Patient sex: M
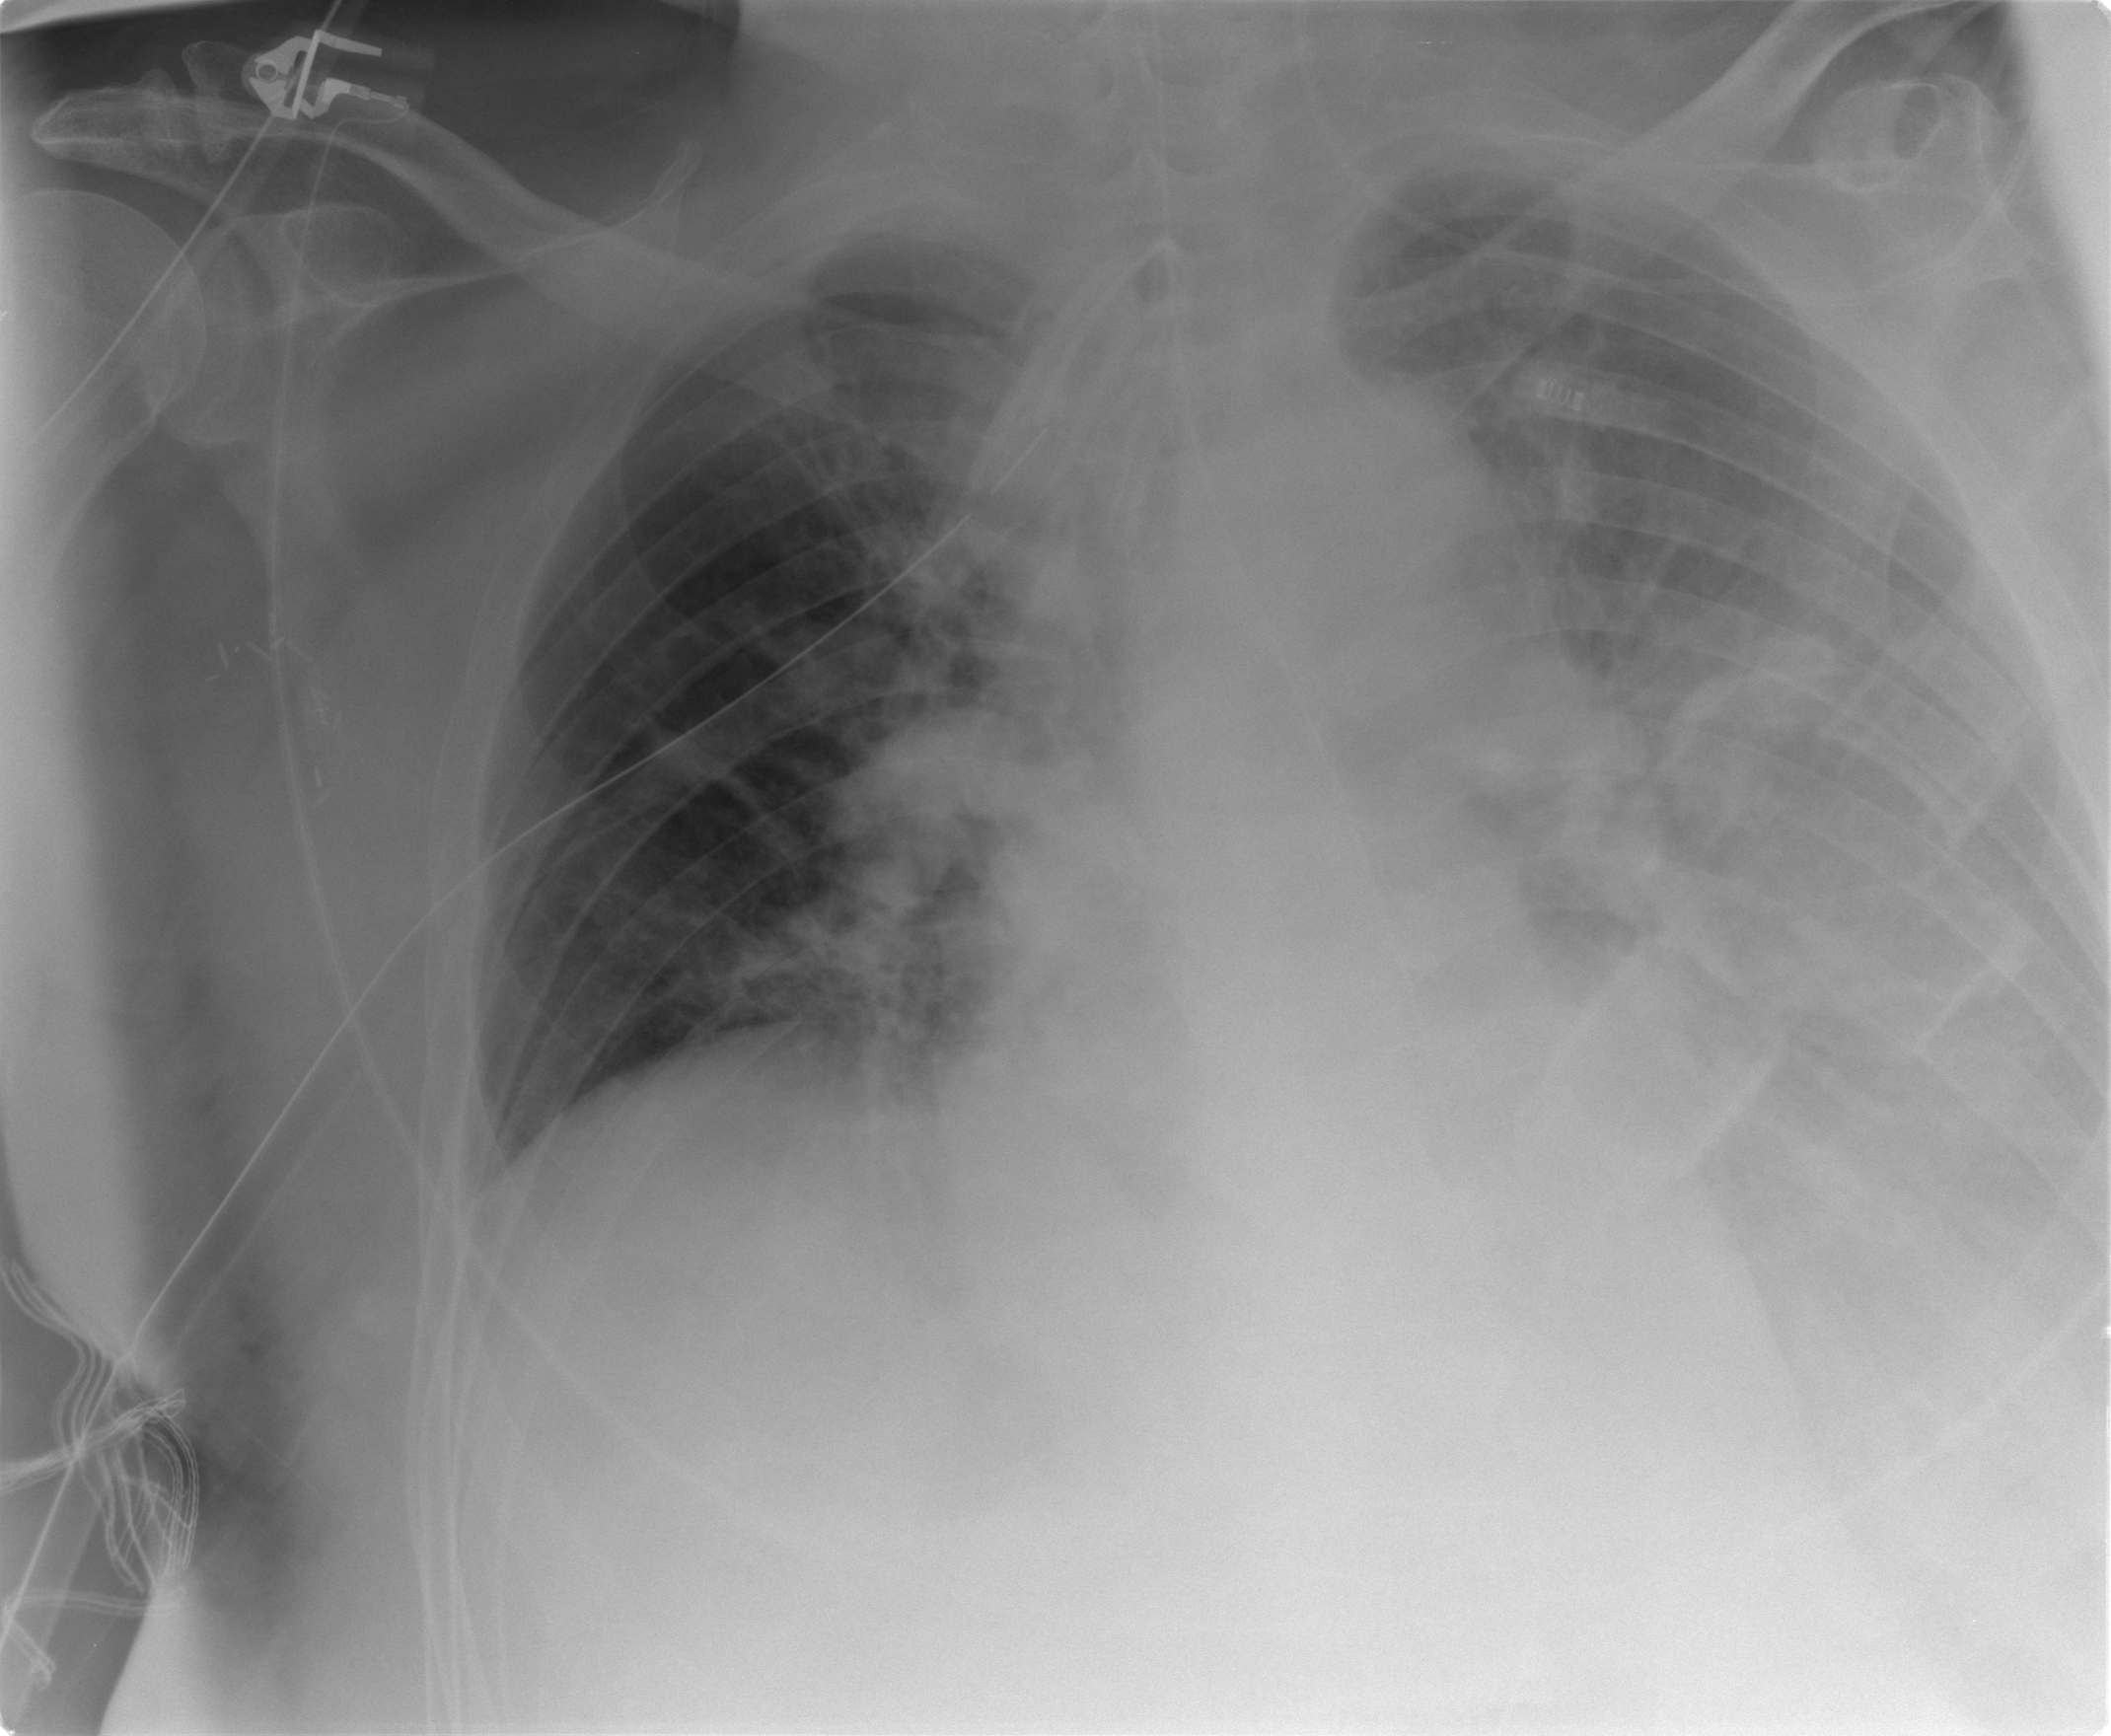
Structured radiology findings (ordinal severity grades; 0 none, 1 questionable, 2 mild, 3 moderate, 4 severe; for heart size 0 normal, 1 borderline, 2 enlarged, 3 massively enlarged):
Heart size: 2
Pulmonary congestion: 2
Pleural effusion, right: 2
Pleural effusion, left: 3
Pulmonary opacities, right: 2
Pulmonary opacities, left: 3
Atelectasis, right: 2
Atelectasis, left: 3